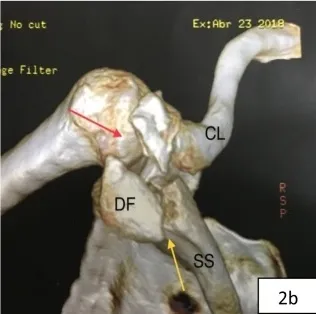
With 3D reconstruction yellow arrow: displaced fracture of lateral angle of the scapular spine; red arrow: displaced acromion fracture; black arrow: acromioclavicular joint; CL- clavicle; DF- displaced fragment; SS- spine of the scapula.
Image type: radiology (ct)